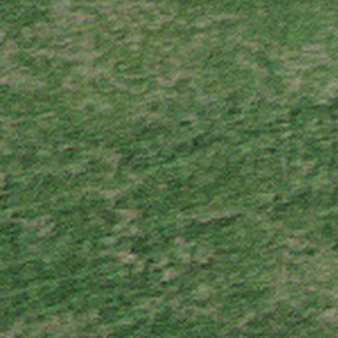
Label: other